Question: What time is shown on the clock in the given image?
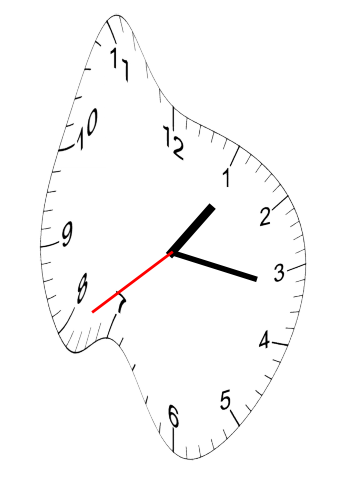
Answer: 01:16:39